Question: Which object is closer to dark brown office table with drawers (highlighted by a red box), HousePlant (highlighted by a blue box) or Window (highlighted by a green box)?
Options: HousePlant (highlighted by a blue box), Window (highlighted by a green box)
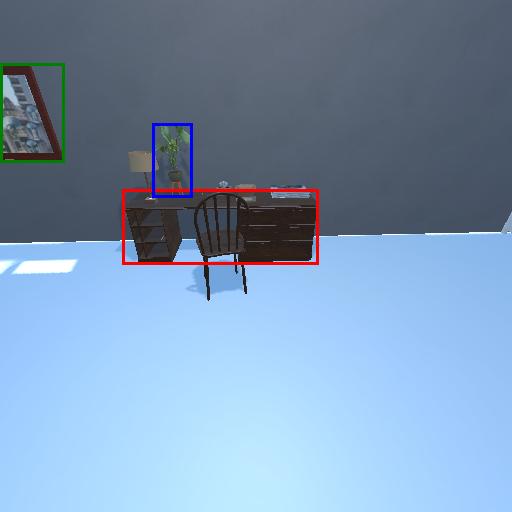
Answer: HousePlant (highlighted by a blue box)